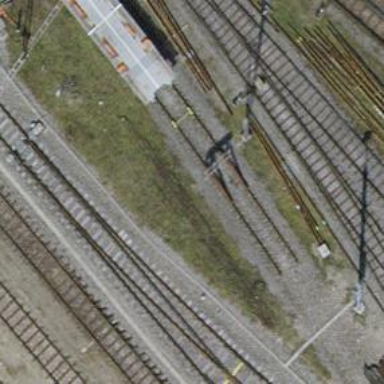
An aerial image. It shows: Railway buffer stop.